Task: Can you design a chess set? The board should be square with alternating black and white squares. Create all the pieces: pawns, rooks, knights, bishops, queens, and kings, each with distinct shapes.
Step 4838:
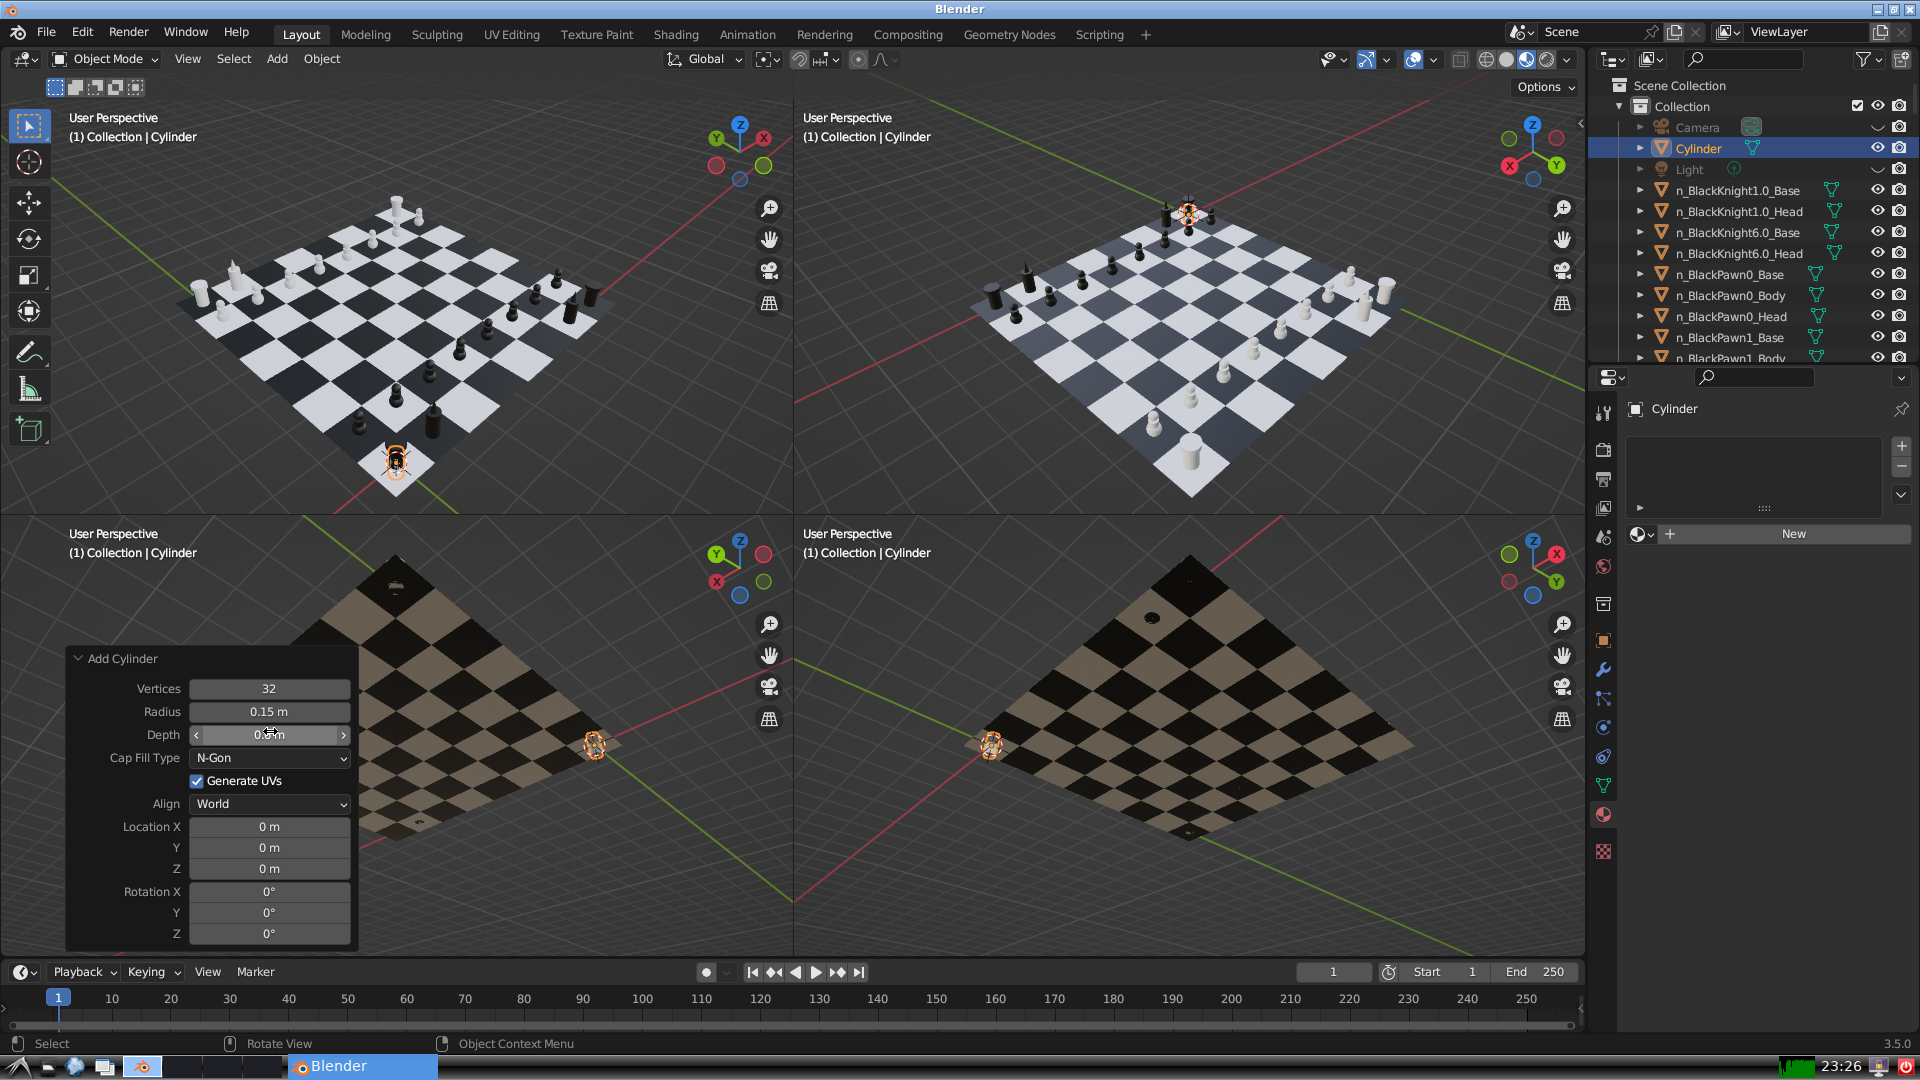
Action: {"mouse_move": [270, 824]}